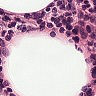
Metastatic tissue present: no